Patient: sex M, age 40
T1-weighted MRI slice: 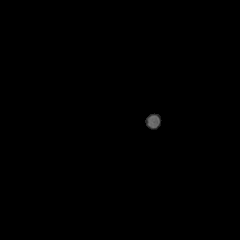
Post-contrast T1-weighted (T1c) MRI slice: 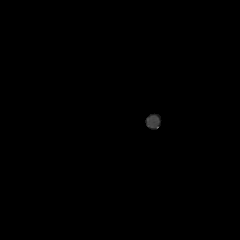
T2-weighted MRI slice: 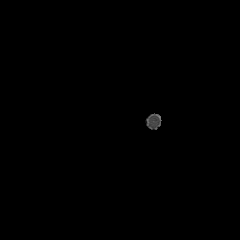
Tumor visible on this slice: no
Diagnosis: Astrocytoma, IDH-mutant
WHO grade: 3